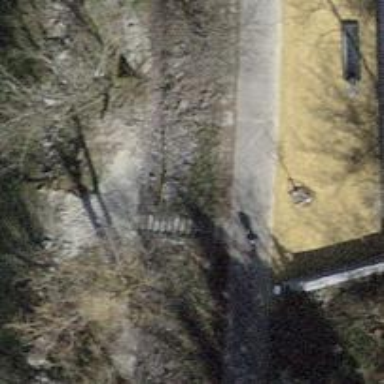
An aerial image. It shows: Stone steps forming road.